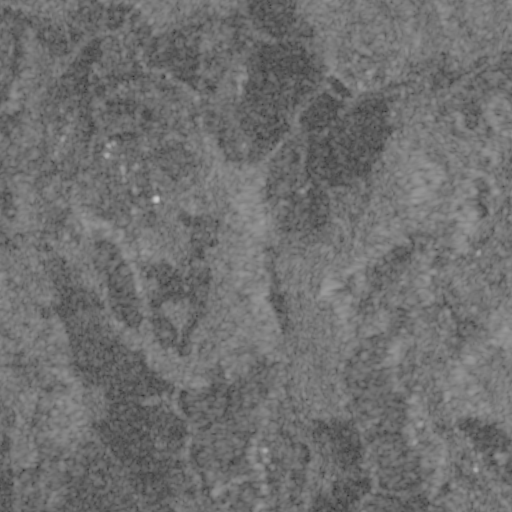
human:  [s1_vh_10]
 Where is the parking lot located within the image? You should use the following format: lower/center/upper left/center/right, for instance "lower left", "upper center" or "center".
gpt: The parking lot is located in the center right of the image.
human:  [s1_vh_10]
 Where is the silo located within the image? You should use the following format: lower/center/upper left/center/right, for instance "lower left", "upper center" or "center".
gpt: The silo is located in the upper center of the image.
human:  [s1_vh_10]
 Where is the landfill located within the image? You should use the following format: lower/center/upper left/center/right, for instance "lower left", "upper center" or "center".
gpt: There is no landfill in the image.

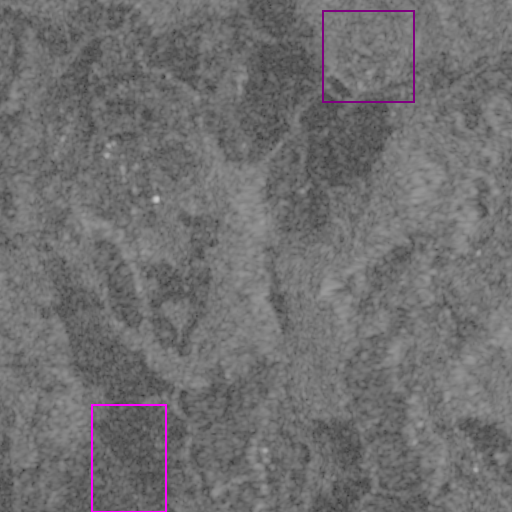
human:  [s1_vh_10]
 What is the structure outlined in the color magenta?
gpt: The structure outlined in magenta is a crop field.
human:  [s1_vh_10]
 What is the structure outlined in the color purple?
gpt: The structure outlined in purple is a quarry.
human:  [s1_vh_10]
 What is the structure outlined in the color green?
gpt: There is no green outline.